Interaction volume radius: 5 \u00c5
Interaction volume height: 10 \u00c5
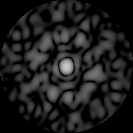
Disorder parameter: 0.8444